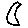
Label: moon